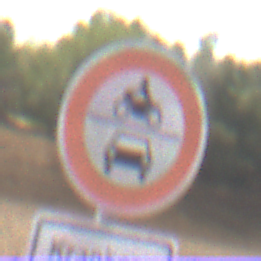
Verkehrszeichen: VerbotKraftfahrzeuge
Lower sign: BesondereFahrzeugeUndTransportgueter4
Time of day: MorningAfternoon
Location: Outdoor (Nature)
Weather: PartlyCloudy
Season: NotSpecified
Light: Natural